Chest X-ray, PA view. Patient: 74 years old, sex F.
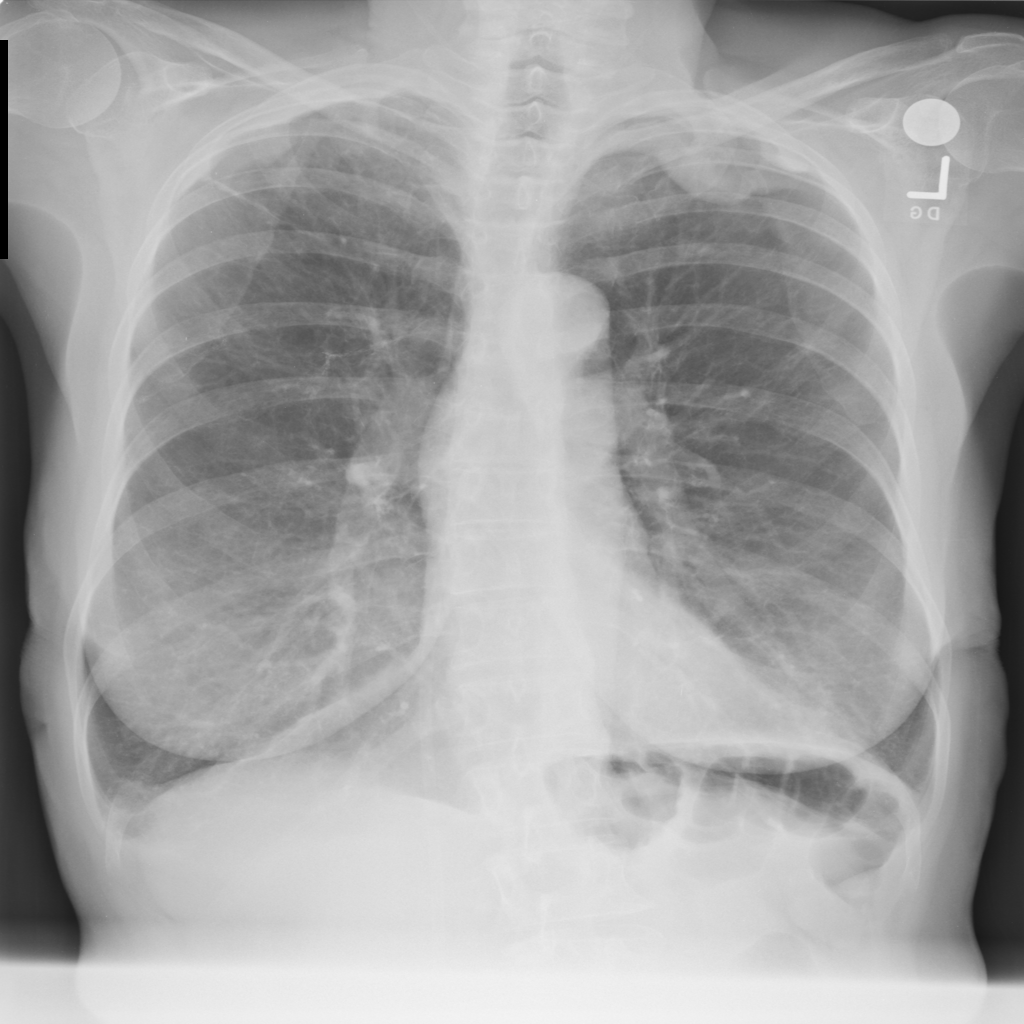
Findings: Fibrosis